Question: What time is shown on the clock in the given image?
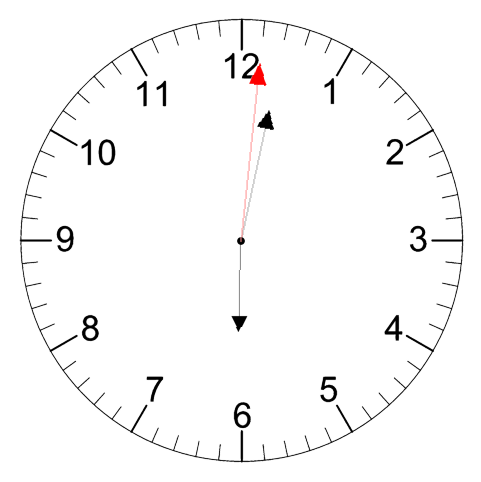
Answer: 06:02:01